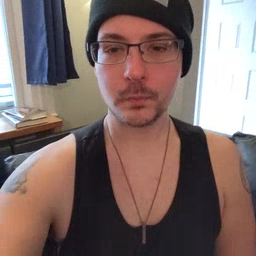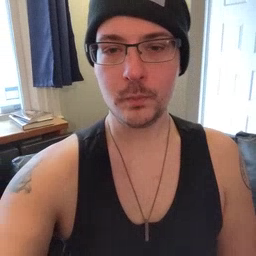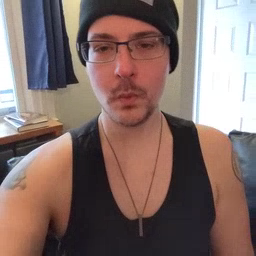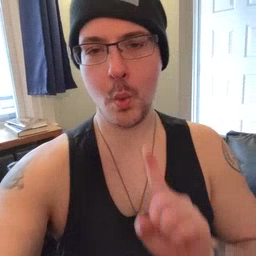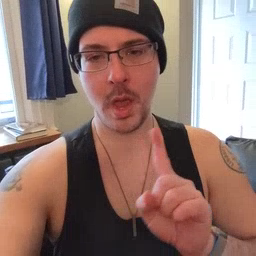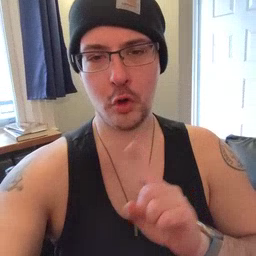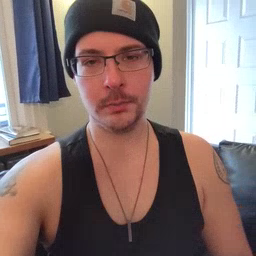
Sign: where